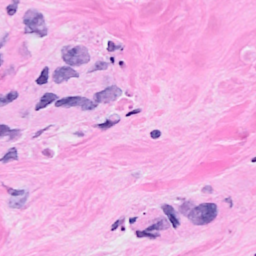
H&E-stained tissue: Breast